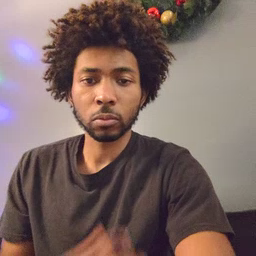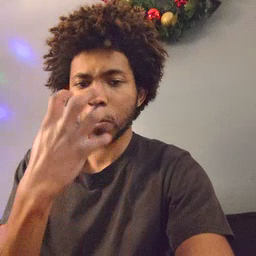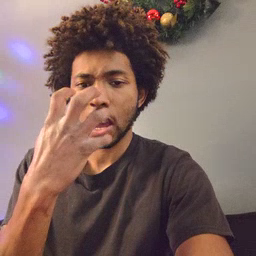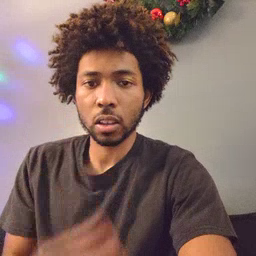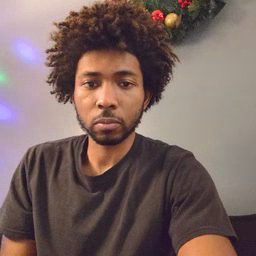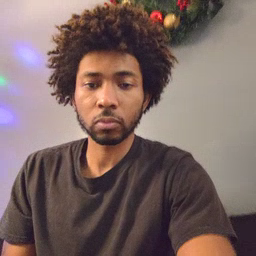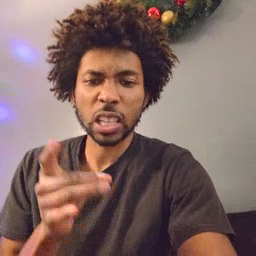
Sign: mad